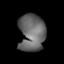
Tissue: lung
Cell type: Endothelial cells
Senescence score: 0.6029
Nuclear area (px): 949
Mean DAPI intensity: 103.866